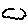
Label: cloud